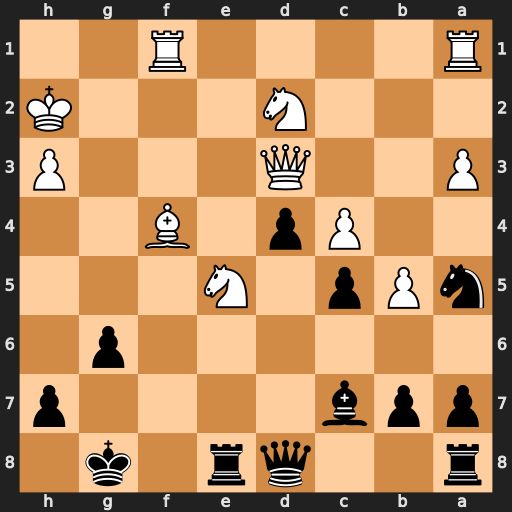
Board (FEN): r2qr1k1/ppb4p/6p1/nPp1N3/2Pp1B2/P2Q3P/3N3K/R4R2
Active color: b
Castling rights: -
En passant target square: -
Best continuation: Bxe5 Bxe5 Rxe5